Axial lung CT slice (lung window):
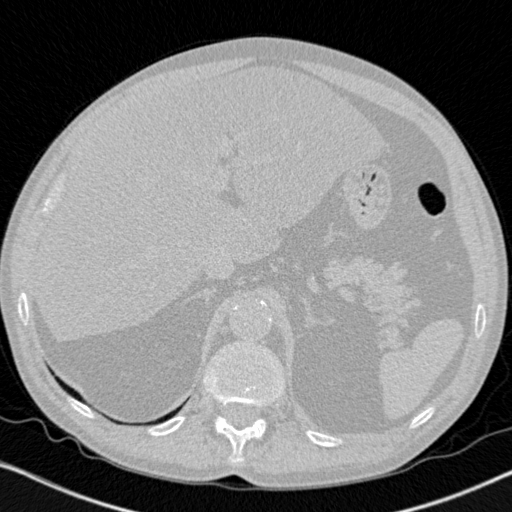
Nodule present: no